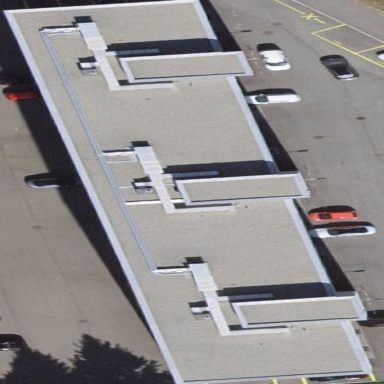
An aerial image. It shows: Building part with flat roof.